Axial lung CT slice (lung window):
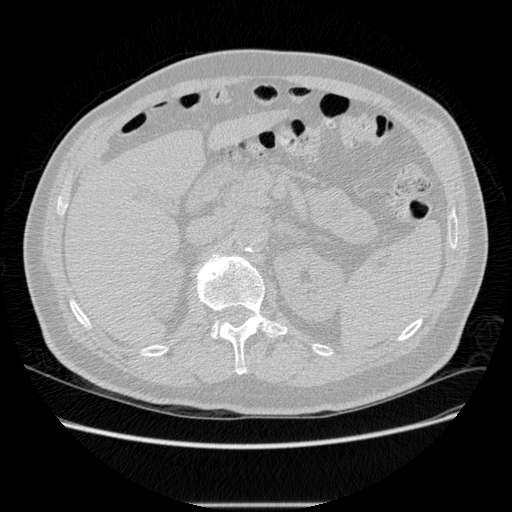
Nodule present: no